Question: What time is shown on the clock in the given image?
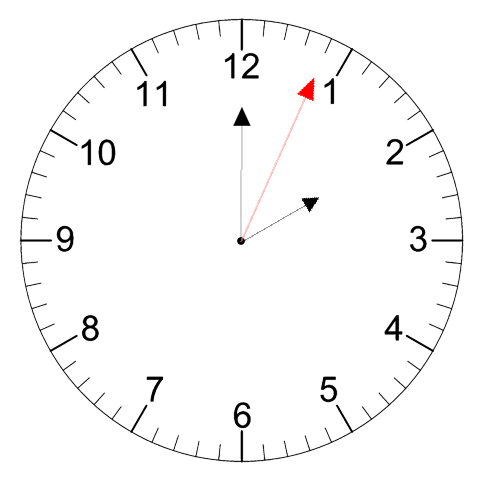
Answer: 02:00:04